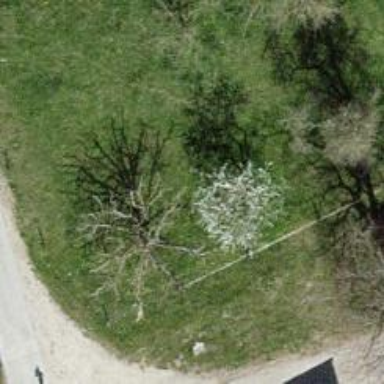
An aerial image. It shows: Single tag "natural: tree."